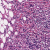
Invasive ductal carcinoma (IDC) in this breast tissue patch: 1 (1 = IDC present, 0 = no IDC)